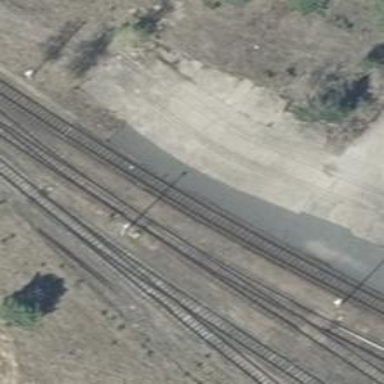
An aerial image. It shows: Railway switch.